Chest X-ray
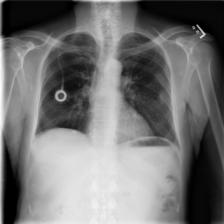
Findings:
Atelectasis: negative
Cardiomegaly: negative
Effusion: negative
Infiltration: negative
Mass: negative
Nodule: negative
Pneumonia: negative
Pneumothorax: negative
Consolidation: negative
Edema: negative
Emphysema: negative
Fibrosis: negative
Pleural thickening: negative
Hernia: negative